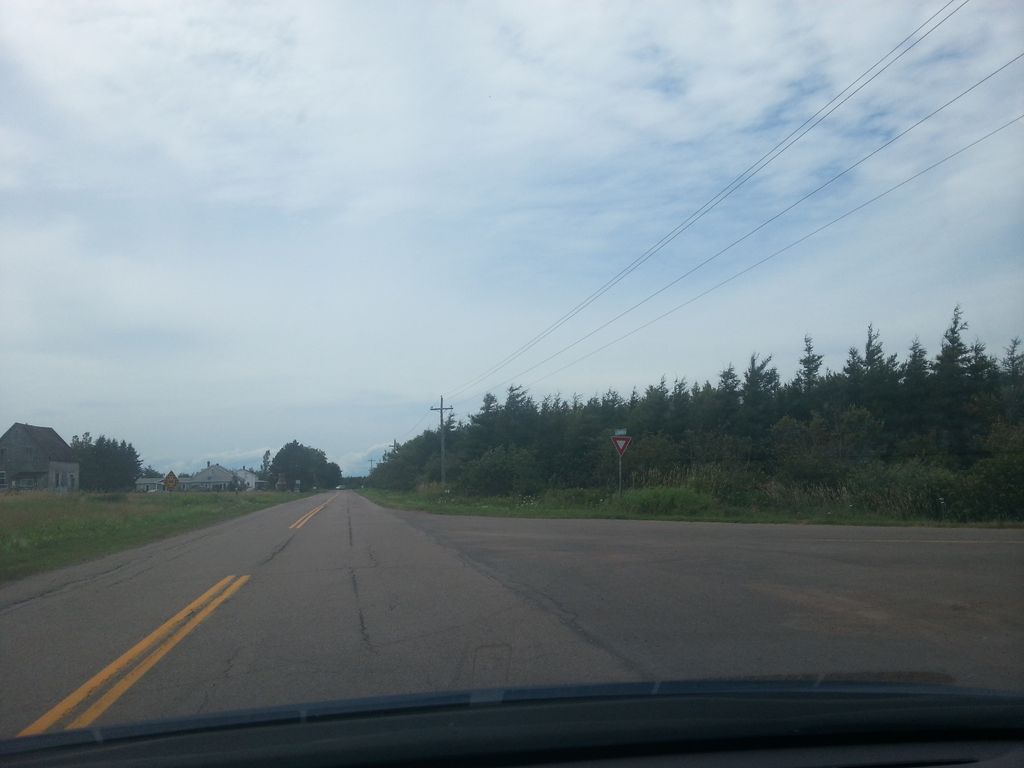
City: charlottetown